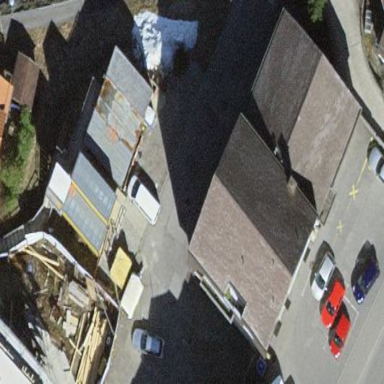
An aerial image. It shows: Building with flat roof.